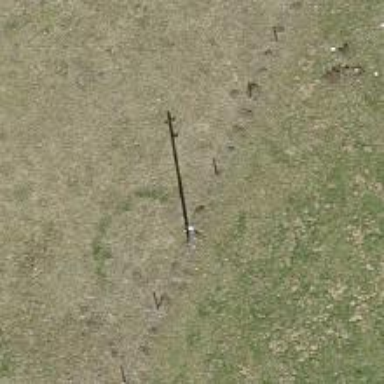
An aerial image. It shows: Power pole.